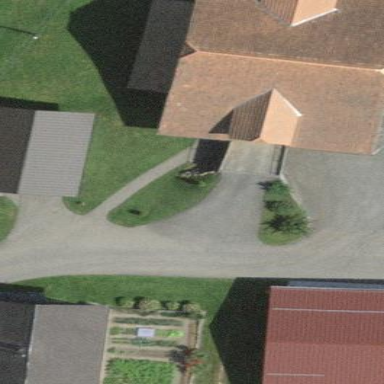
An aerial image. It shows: Farmyard area.